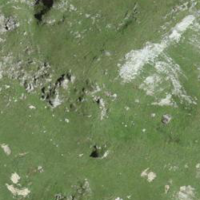
EUNIS habitat code: 26
Species observed at this site:
Marmota marmota